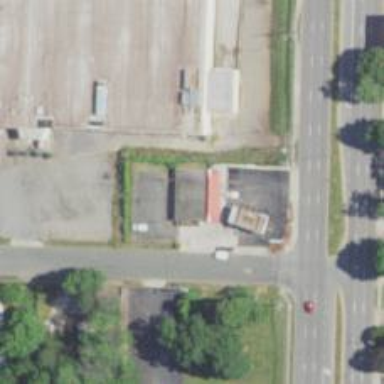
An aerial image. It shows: Convenience shop.